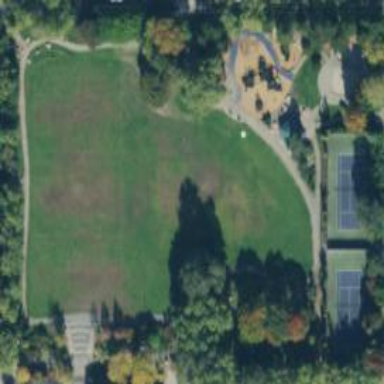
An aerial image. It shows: Lovely park for leisure and relaxation.